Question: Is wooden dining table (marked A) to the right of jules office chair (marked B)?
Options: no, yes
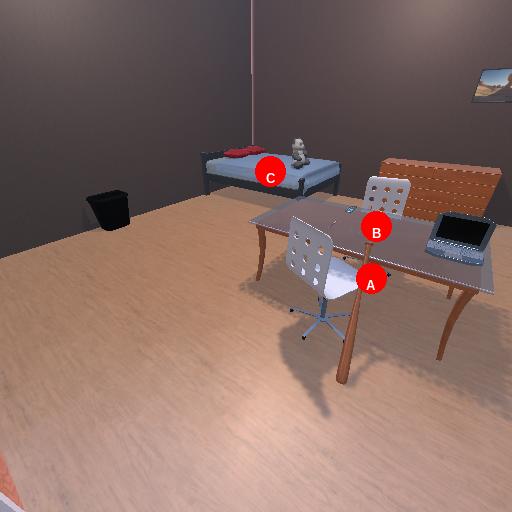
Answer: no